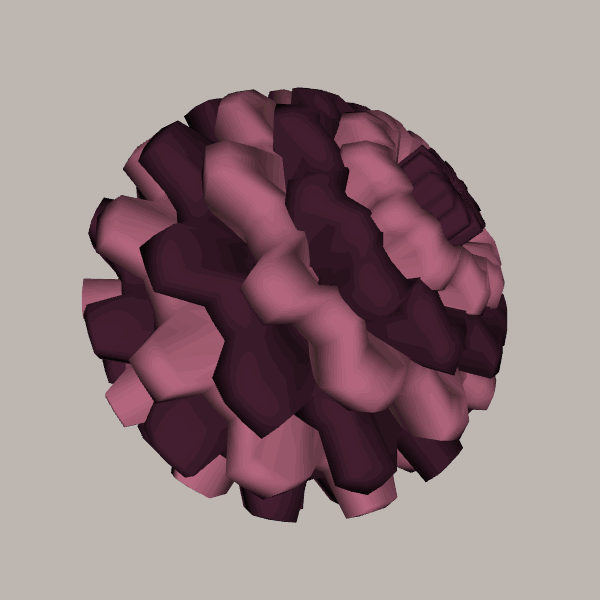
Background: light